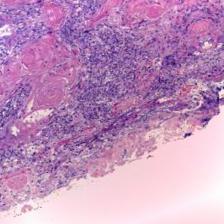
Diagnosis: OSCC